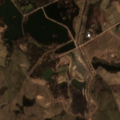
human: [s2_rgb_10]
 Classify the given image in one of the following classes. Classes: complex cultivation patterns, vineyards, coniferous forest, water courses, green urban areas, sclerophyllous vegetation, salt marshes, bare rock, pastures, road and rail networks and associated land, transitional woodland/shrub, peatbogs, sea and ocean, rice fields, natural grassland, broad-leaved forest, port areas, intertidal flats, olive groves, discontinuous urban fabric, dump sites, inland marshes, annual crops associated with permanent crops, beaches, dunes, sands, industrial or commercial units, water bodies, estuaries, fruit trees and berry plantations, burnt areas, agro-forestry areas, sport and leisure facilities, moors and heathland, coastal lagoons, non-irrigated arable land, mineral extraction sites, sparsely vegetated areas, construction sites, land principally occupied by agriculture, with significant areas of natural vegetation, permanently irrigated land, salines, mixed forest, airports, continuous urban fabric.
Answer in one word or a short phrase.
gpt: non-irrigated arable land, pastures, complex cultivation patterns, transitional woodland/shrub, water bodies